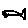
Label: fish